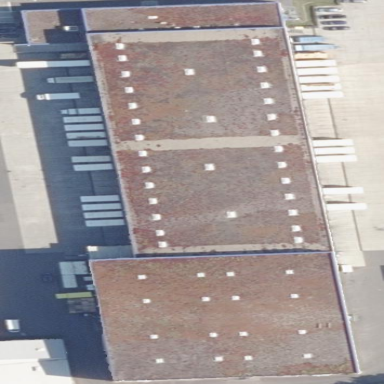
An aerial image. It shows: Industrial building.